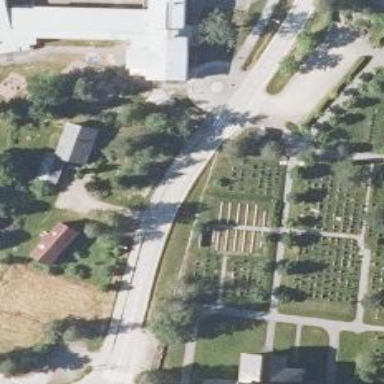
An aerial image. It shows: War memorial steeped in history.